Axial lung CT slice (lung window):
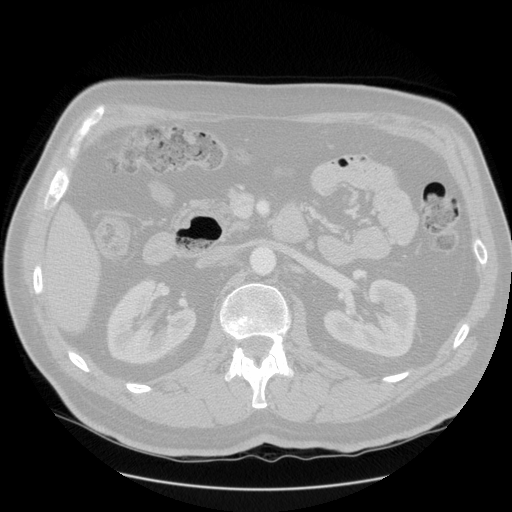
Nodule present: no